Aerial crown-view tile of a tropical tree (Barro Colorado Island, Panama), acquired 20250512:
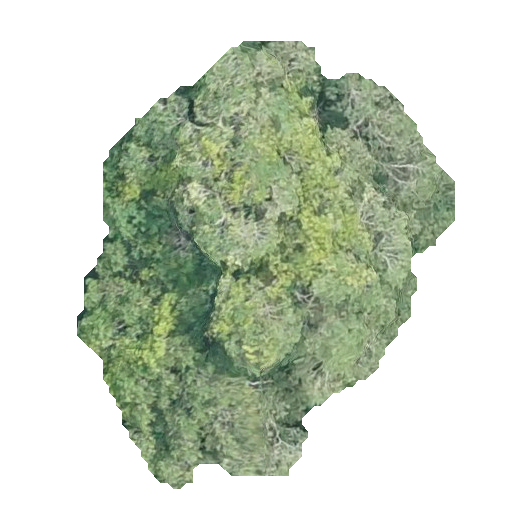
Species: Calophyllum longifolium
GBIF accepted scientific name: Calophyllum longifolium
Crown area: 164.796 m²